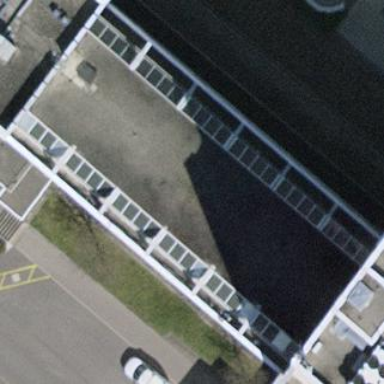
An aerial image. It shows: Office building.